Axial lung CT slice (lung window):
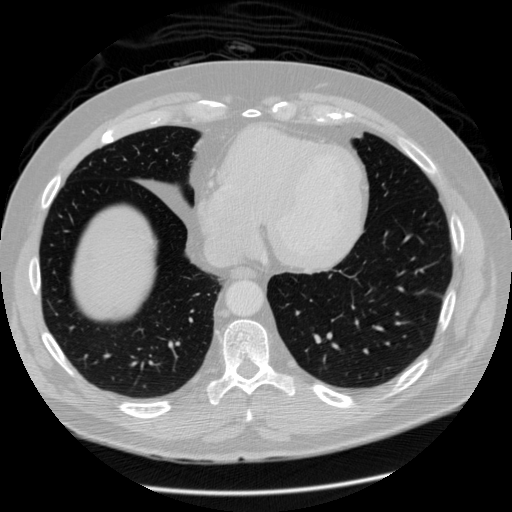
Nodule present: no